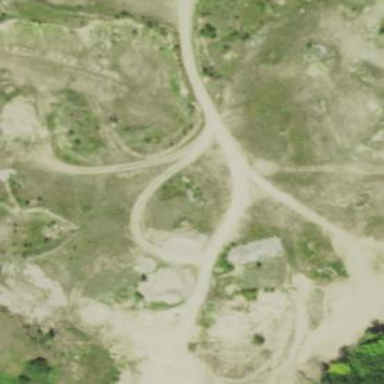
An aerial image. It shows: Quarry with sand and gravel resources.